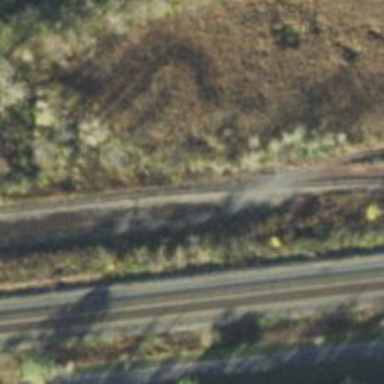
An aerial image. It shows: Disused railway spur service.